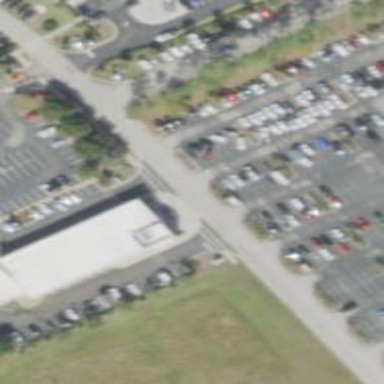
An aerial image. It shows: Car rental facility.